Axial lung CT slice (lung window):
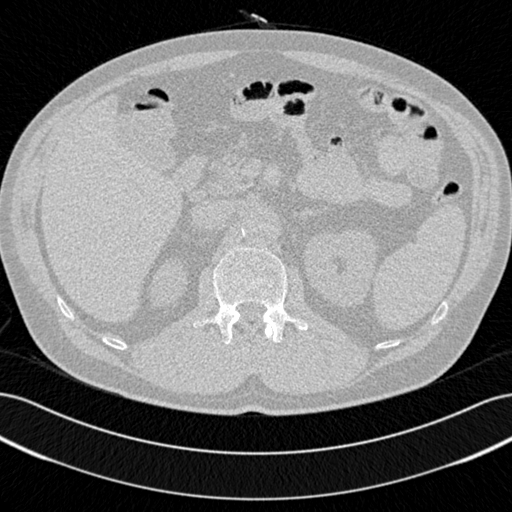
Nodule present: no